Question: I use python's 'plotly' to produce a figure. I want to legends (the two small squares in the top right) to be place on the top of the char due to space limitations in the width.

Can anyone point to me how?
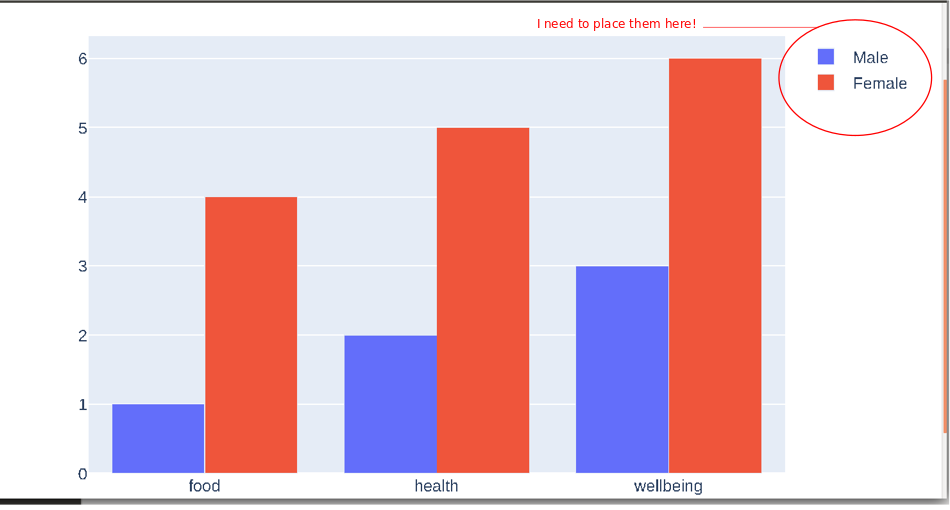
Answer: You can use 'fig.update_layout(legend=dict(y=1.1, orientation='h'))' to put your legend just above the charting area and make it horizontal:
<URL>